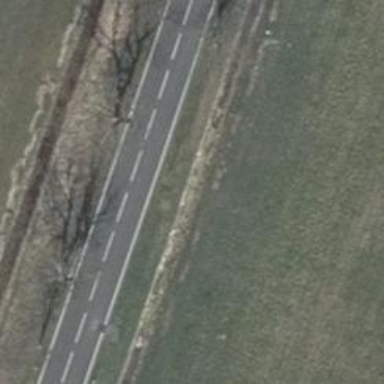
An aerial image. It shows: Secondary road with asphalt surface.